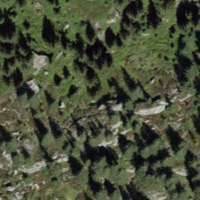
EUNIS habitat code: 26
Species observed at this site:
Daphnis nerii
Crocallis elinguaria
Hypena proboscidalis
Heliothis peltigera
Agrotis segetum
Autographa gamma
Mythimna conigera
Aplocera praeformata
Hydriomena furcata
Alcis repandata
Chersotis cuprea
Biston betularia
Arctia caja
Eulithis populata
Agrotis ipsilon
Anaplectoides prasina